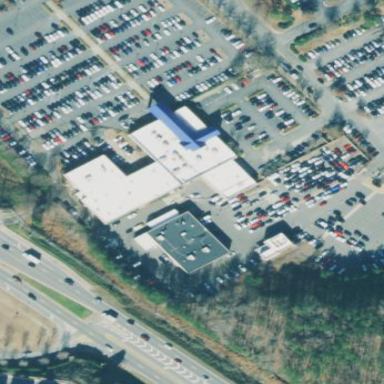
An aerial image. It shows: Car shop building.